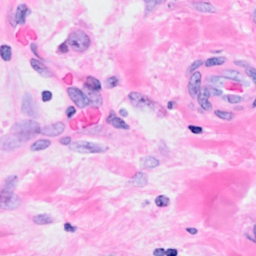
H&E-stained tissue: Breast